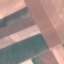
Label: AnnualCrop